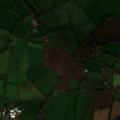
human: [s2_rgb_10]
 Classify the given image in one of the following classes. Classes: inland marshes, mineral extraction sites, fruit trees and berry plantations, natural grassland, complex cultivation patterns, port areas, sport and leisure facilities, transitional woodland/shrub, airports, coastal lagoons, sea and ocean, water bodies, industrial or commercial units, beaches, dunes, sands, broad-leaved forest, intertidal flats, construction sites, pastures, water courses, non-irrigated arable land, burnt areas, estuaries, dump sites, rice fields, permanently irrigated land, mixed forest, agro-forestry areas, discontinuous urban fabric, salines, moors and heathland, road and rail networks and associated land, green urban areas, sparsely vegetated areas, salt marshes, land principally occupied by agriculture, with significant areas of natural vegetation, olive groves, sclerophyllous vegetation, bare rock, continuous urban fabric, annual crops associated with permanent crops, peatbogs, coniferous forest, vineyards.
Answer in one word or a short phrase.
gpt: non-irrigated arable land, pastures